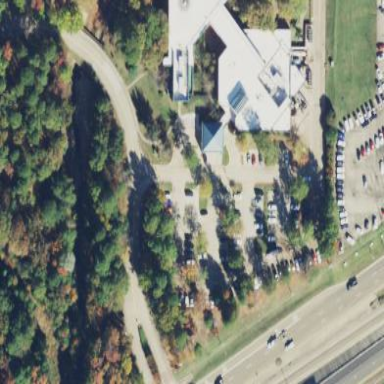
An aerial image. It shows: Hospital building.